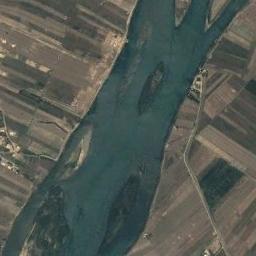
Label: river